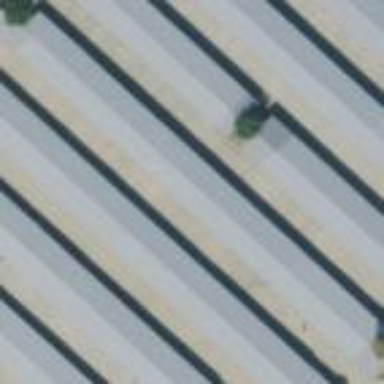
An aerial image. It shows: View of roof of building.